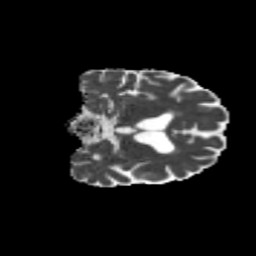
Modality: MD
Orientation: coronal
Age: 74
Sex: male
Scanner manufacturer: siemens
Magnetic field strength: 3 T
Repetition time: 4.71 s
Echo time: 0.0906 s